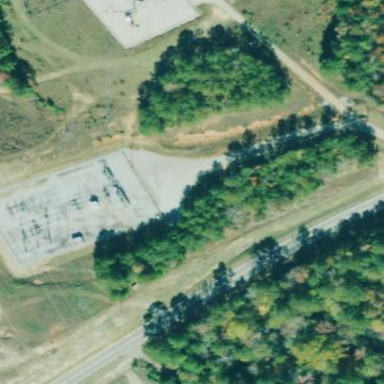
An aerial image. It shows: Distribution substation surrounded by fence.